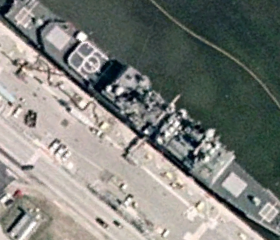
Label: Ticonderoga-class_cruiser